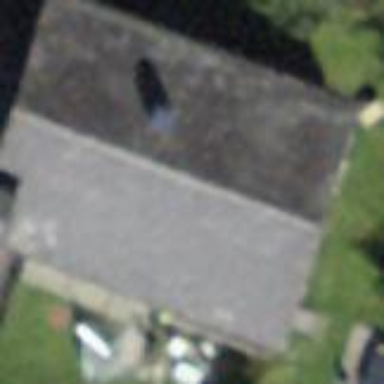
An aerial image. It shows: Building with tile roof.